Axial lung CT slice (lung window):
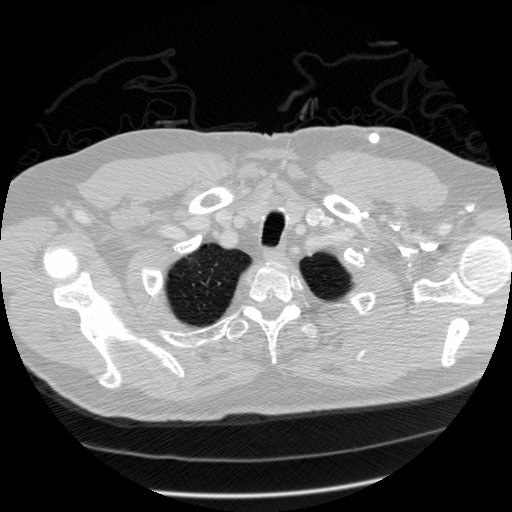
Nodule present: no